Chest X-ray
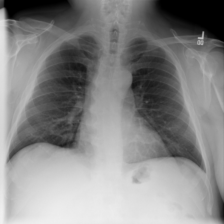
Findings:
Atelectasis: negative
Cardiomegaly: negative
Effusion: negative
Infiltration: negative
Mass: negative
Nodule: negative
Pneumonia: negative
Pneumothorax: negative
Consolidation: negative
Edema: negative
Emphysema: negative
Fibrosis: negative
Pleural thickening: negative
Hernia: negative